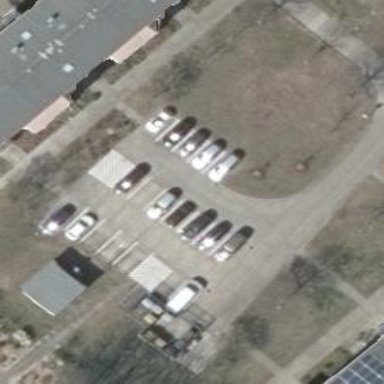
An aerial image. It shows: Asphalt parking aisle off service road.